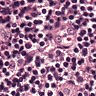
Metastatic tissue present: no